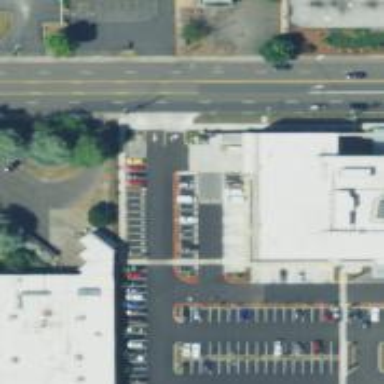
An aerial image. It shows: Parking space is available.